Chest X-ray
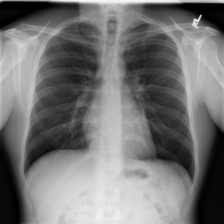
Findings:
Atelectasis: negative
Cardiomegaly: negative
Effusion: negative
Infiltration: negative
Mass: negative
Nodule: negative
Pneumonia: negative
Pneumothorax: negative
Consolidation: negative
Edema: negative
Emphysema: negative
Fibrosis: negative
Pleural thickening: negative
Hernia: negative